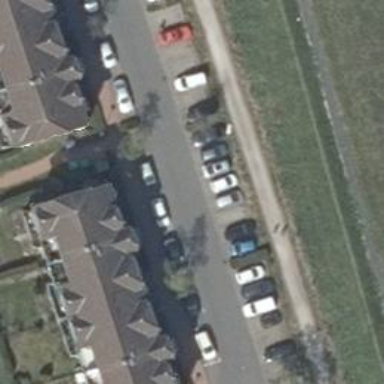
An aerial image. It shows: Half-hipped roof on apartment building.